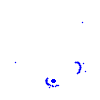
Particle: kaon